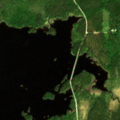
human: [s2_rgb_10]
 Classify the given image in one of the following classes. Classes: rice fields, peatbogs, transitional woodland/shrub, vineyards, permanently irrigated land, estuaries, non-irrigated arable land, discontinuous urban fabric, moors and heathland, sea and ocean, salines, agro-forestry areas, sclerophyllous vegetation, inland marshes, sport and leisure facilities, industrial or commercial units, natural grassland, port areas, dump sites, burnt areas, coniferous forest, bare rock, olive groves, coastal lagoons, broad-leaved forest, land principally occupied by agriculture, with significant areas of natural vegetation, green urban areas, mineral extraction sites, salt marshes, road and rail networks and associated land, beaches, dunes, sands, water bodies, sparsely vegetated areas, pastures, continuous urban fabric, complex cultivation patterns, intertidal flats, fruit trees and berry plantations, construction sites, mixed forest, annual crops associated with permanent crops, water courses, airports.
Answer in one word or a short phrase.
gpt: coniferous forest, transitional woodland/shrub, water bodies